Interaction volume radius: 5 \u00c5
Interaction volume height: 25 \u00c5
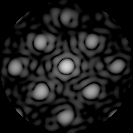
Disorder parameter: 0.177